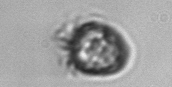
Label: Ciliophora